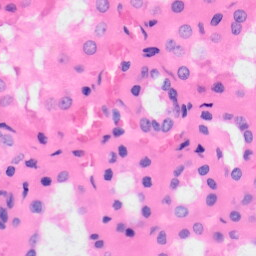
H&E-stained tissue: Kidney